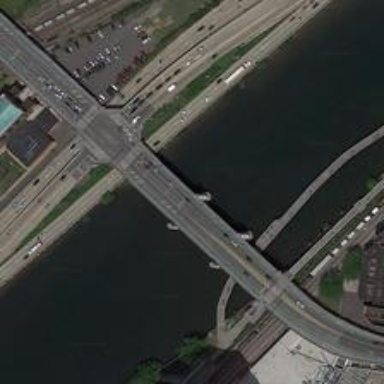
The bridge here is not so wide while it offer chances to make the both banks of the river connected .